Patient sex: M
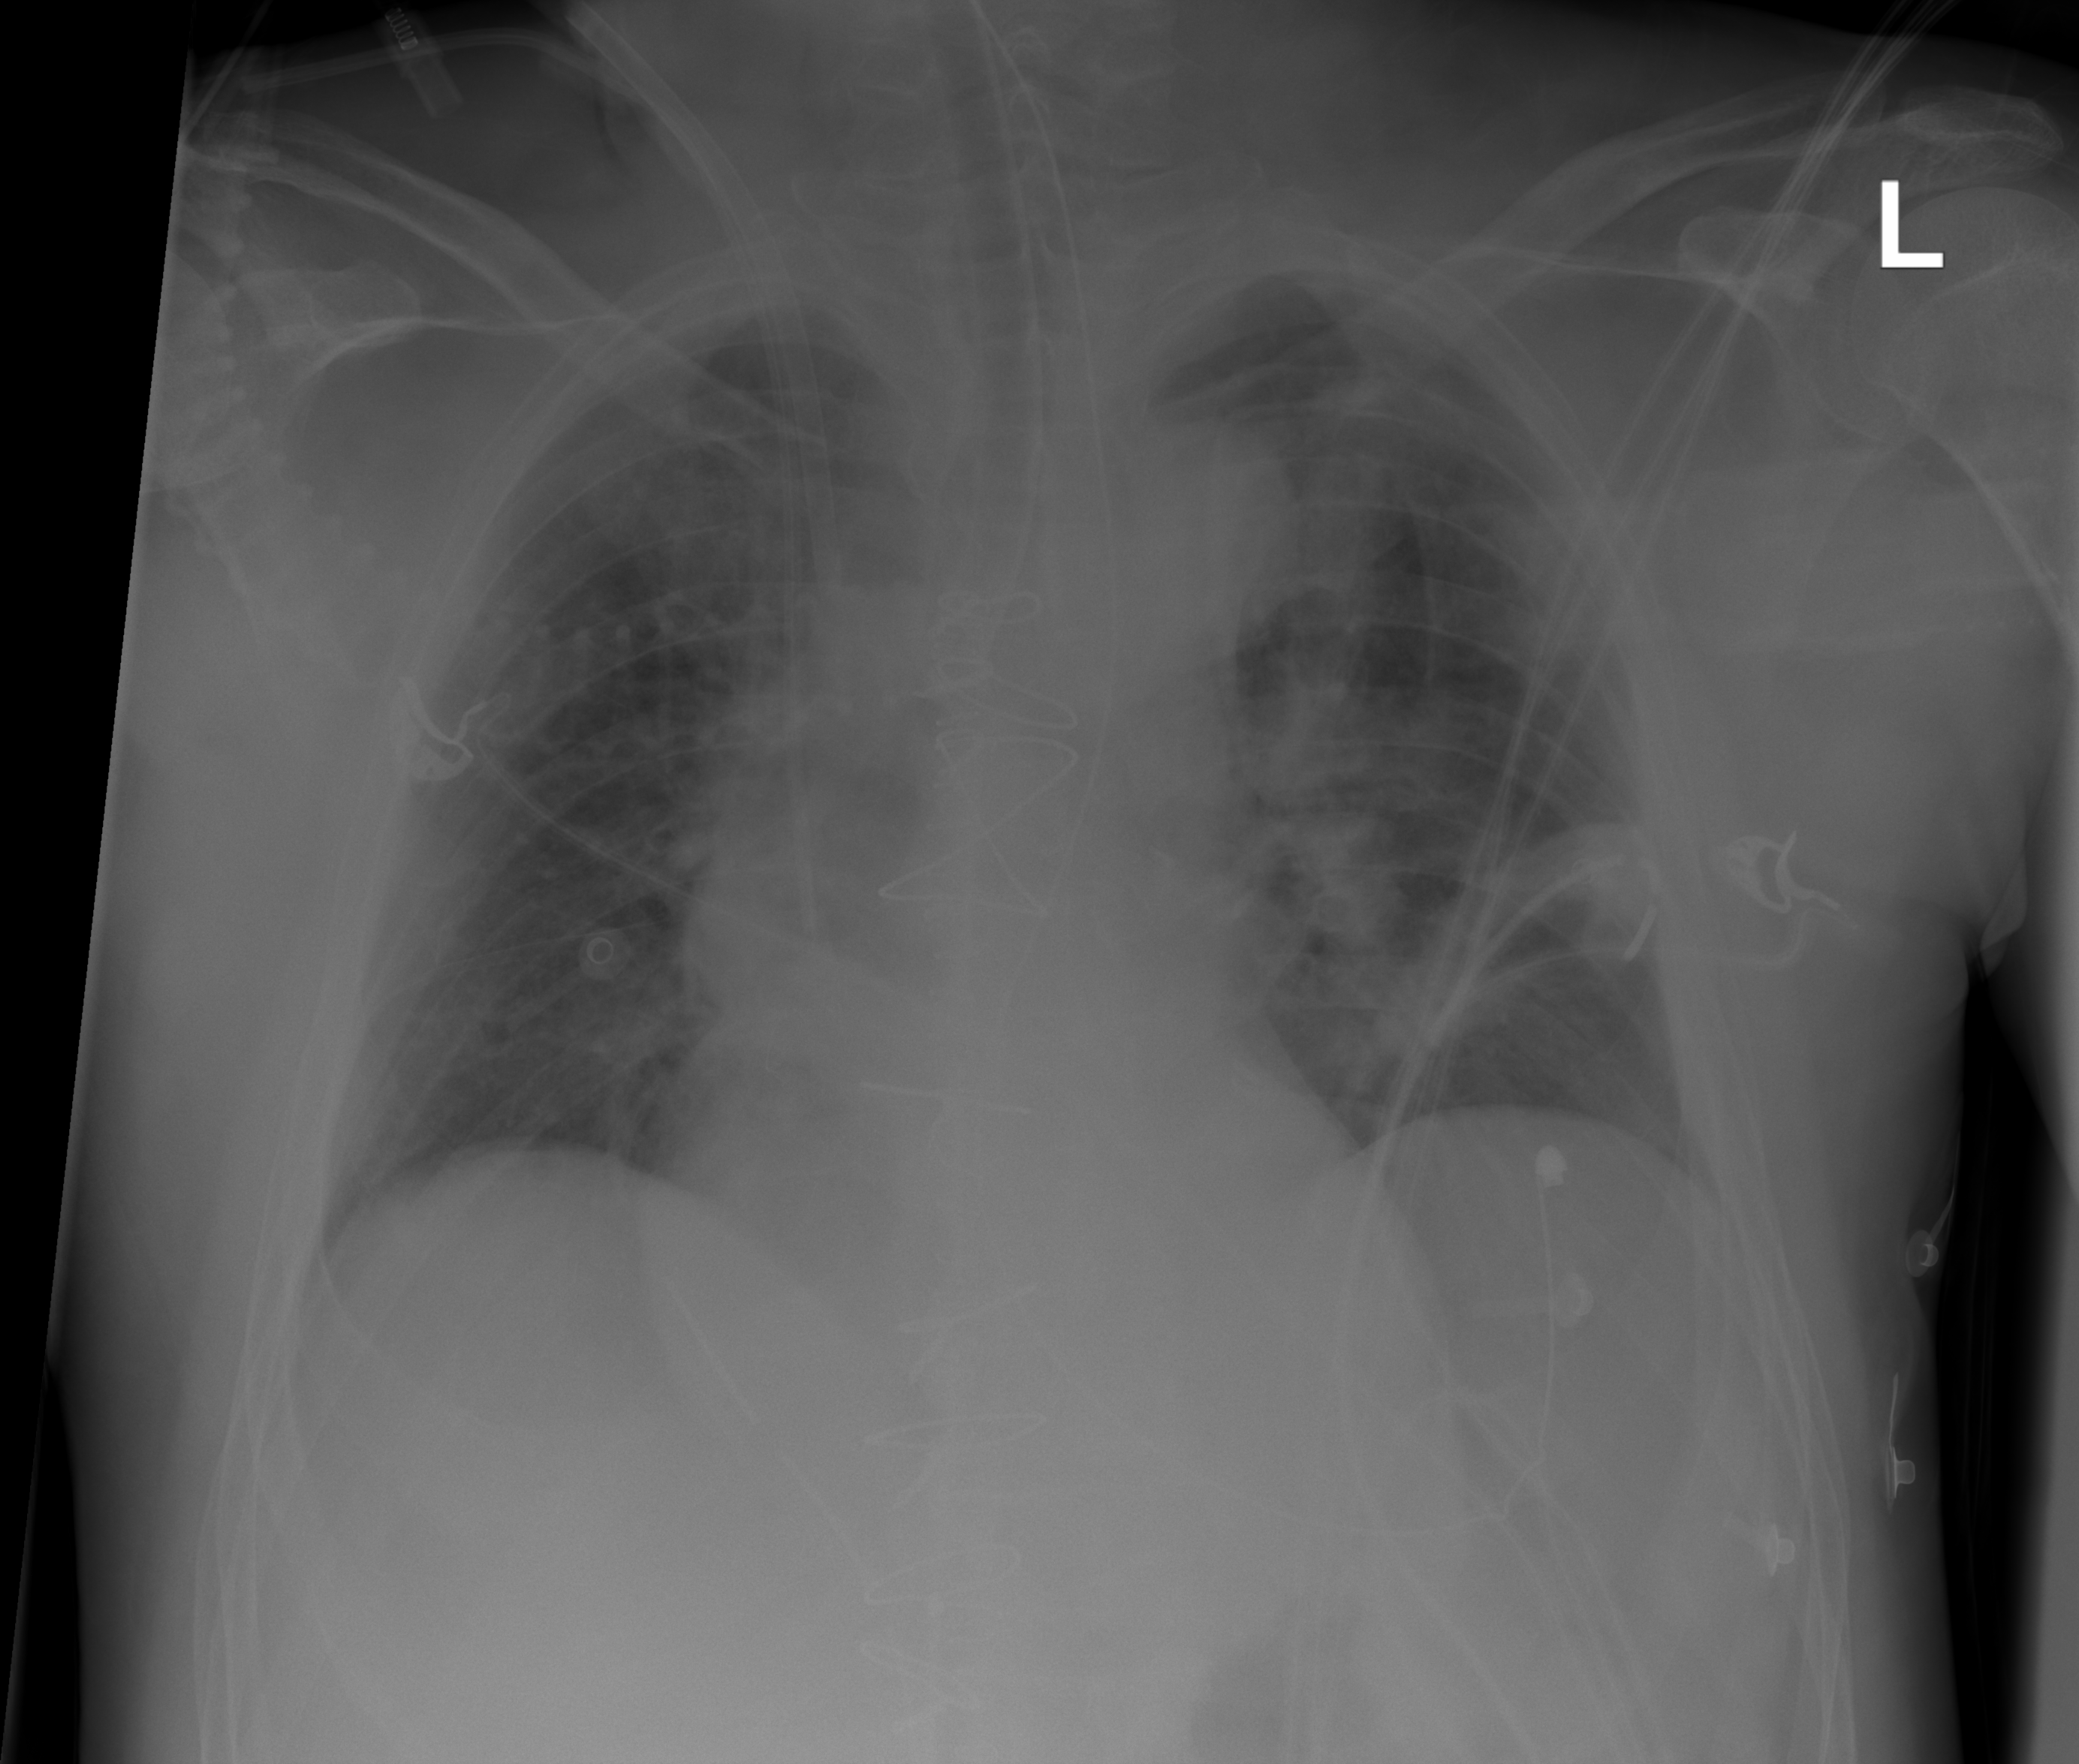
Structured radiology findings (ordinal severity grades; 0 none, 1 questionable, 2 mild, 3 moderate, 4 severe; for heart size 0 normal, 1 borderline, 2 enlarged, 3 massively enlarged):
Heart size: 0
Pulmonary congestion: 1
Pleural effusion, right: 0
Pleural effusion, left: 0
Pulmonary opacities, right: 0
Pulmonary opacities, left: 2
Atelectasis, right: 1
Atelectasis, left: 1